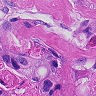
Metastatic tissue present: yes